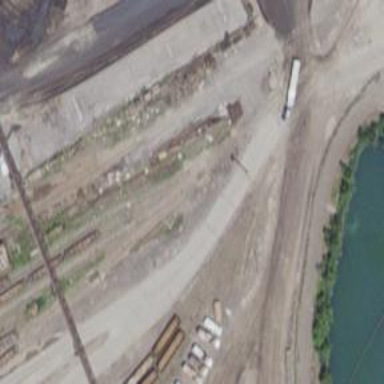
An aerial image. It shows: Rail spur service.